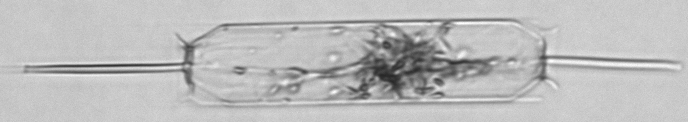
Label: Ditylum_brightwellii